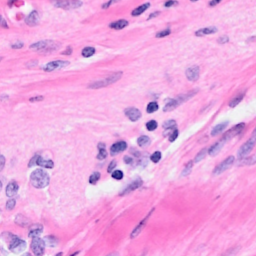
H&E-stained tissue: Breast